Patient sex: M
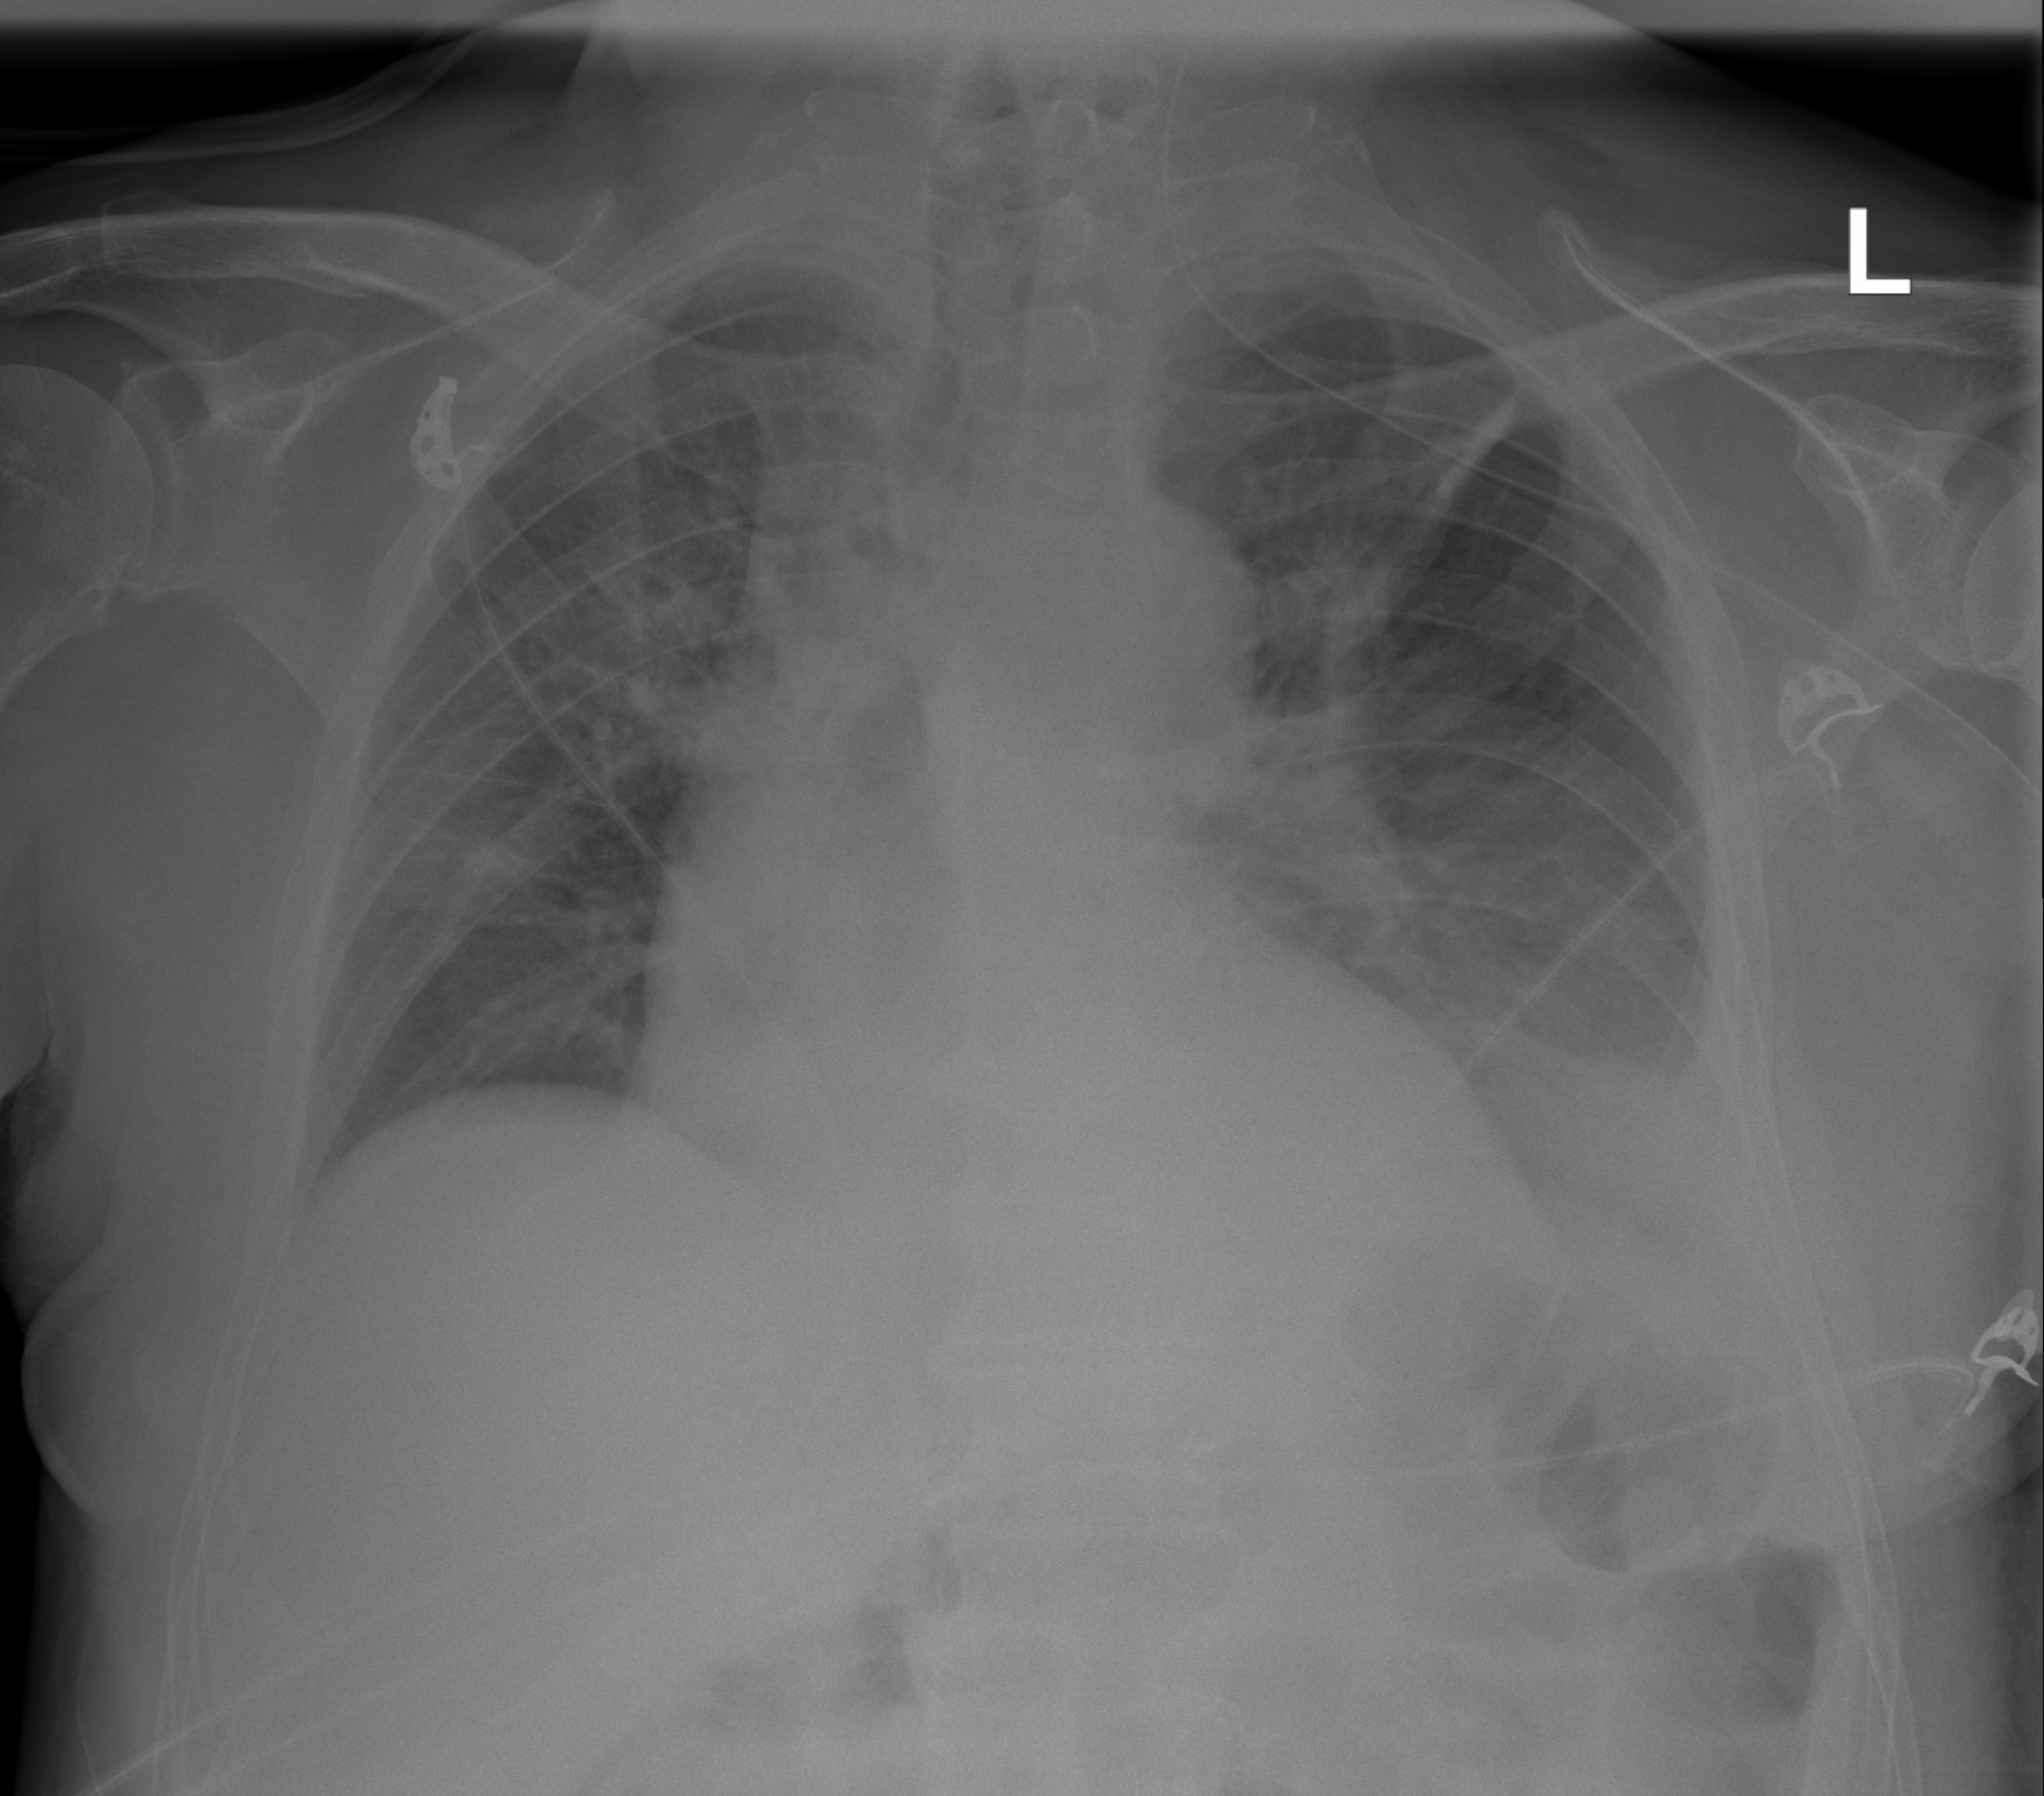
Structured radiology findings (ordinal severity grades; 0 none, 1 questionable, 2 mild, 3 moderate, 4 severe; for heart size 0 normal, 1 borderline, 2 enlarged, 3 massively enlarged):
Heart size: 2
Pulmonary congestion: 2
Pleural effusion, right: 0
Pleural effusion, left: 2
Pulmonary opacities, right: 1
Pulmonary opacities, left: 1
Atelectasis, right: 2
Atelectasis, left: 2